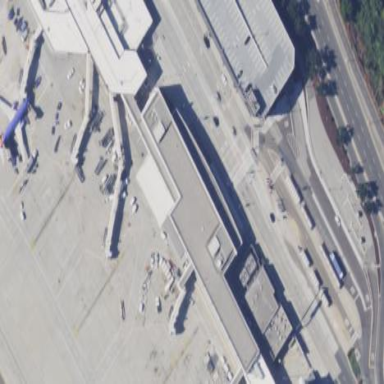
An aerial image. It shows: Terminal building at airport.